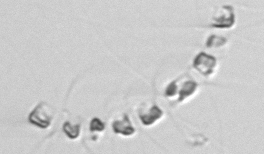
Label: Chaetoceros_socialis